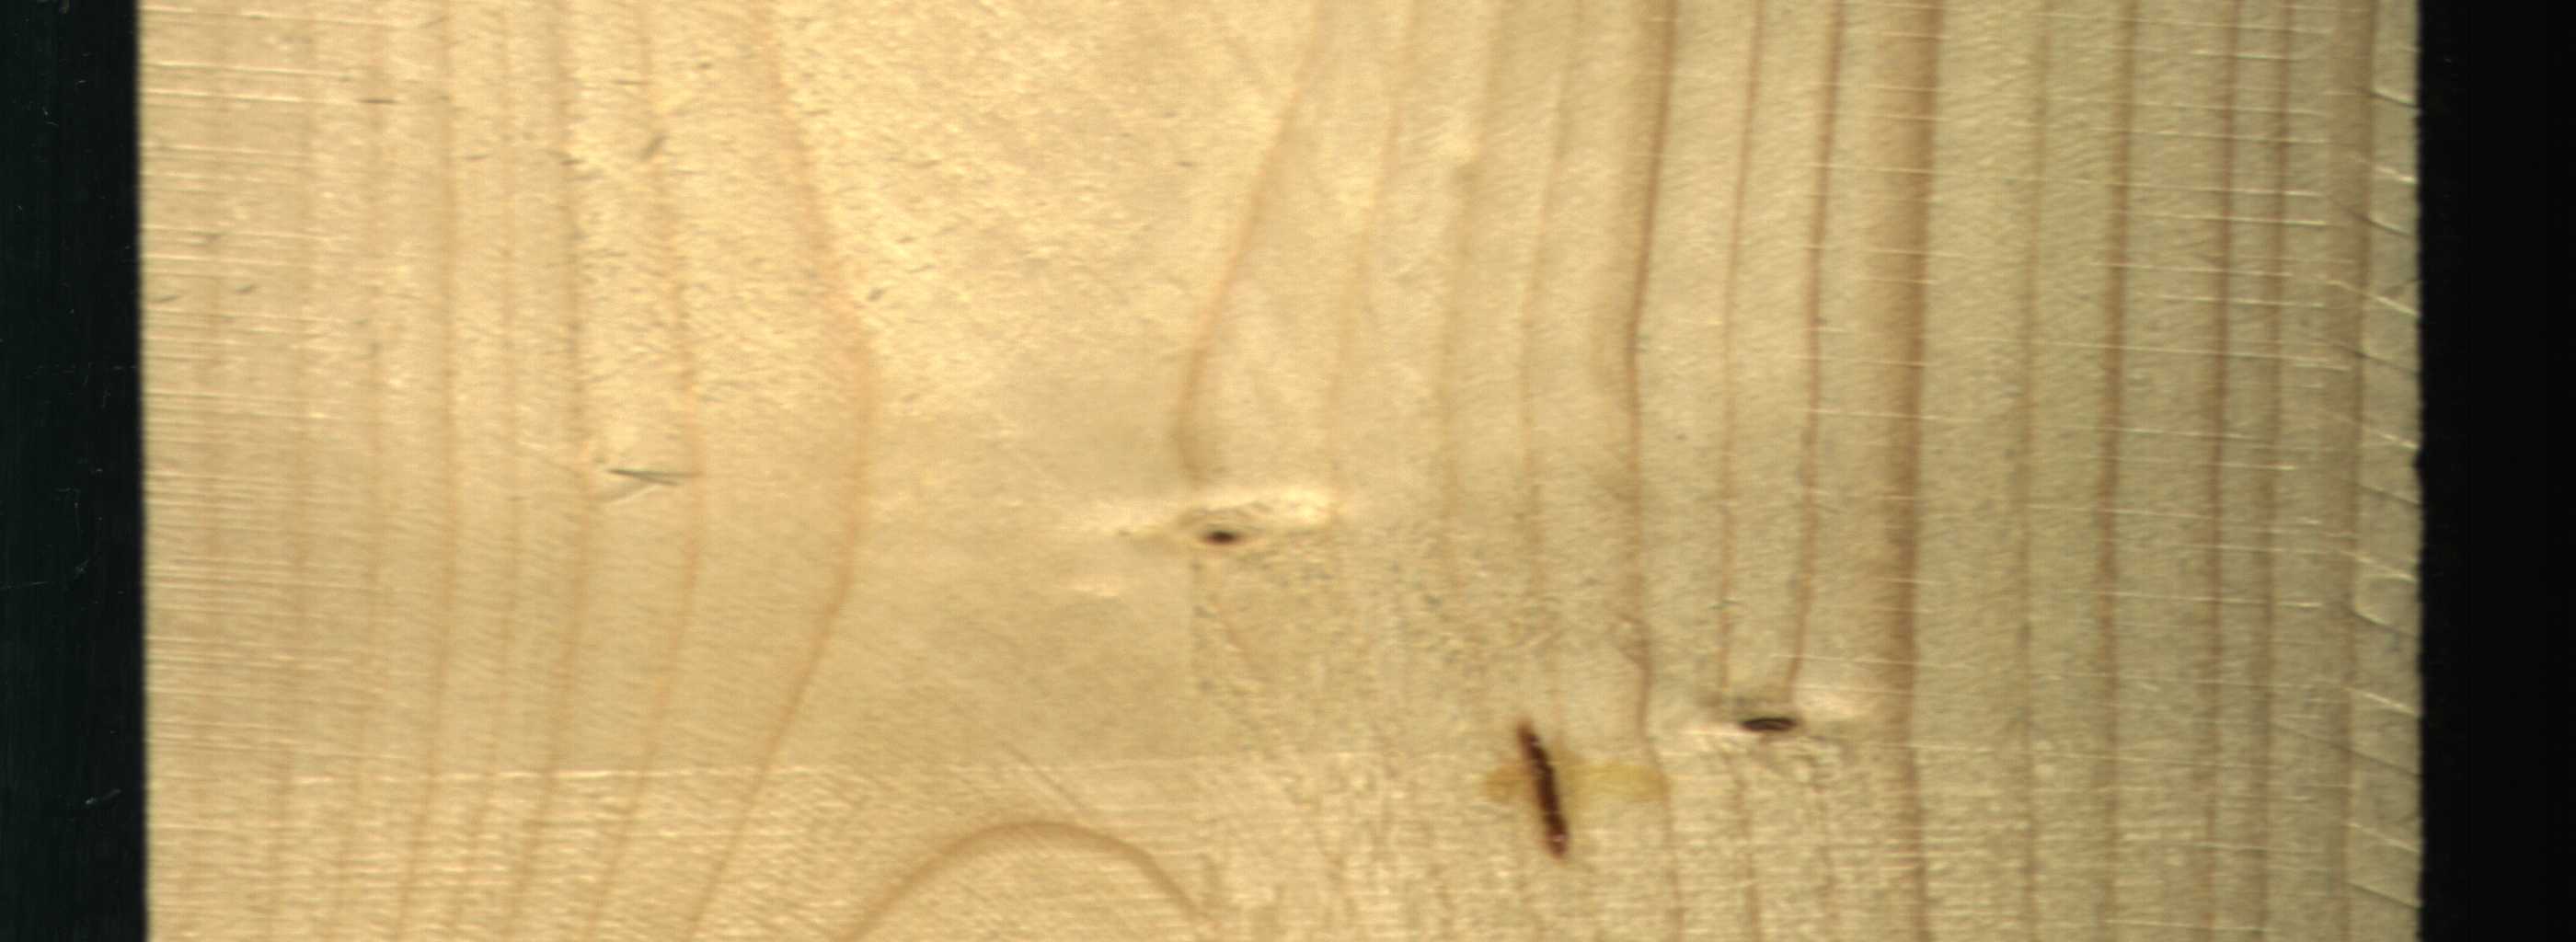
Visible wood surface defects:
resin
Live_Knot
Live_Knot